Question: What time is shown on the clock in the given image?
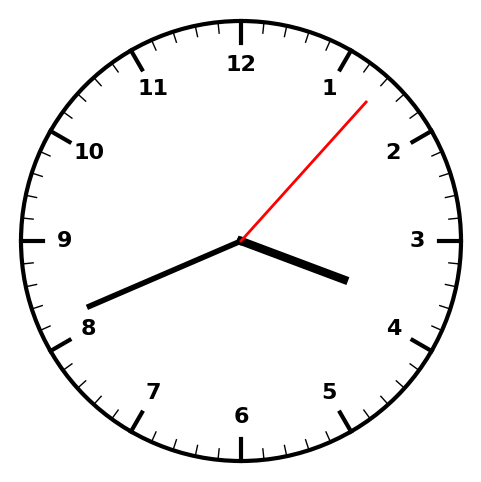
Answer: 03:41:07